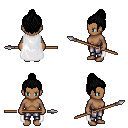
a pixel art fantasy rpg character, female body template, human, dark skin, white cape, metal pants, black short topknot hairstyle, spear, four views (front, back, left, right), 2x2 character sprite sheet, small pixel art, hard edges, no anti-aliasing